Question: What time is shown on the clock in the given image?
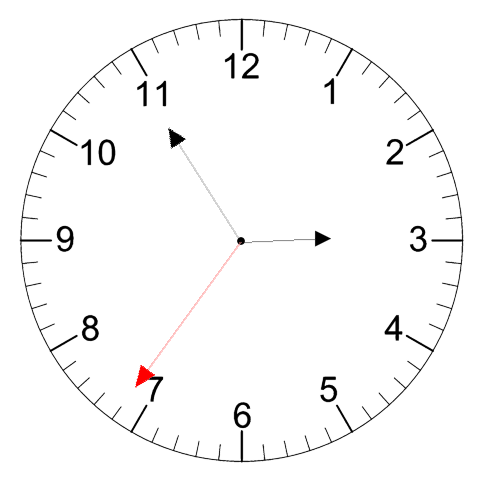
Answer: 02:54:36